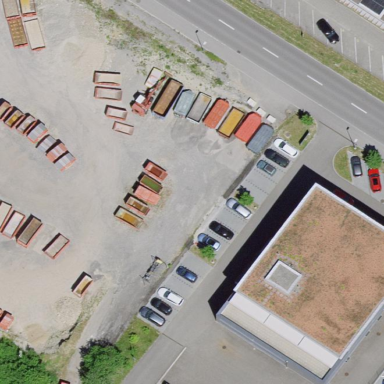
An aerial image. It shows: Commercial building.